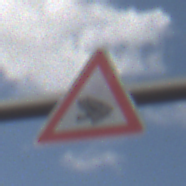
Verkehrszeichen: AmphibienwanderungRechts
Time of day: Midday
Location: Outdoor (Nature)
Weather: PartlyCloudy
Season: NotSpecified
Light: Natural